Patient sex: F
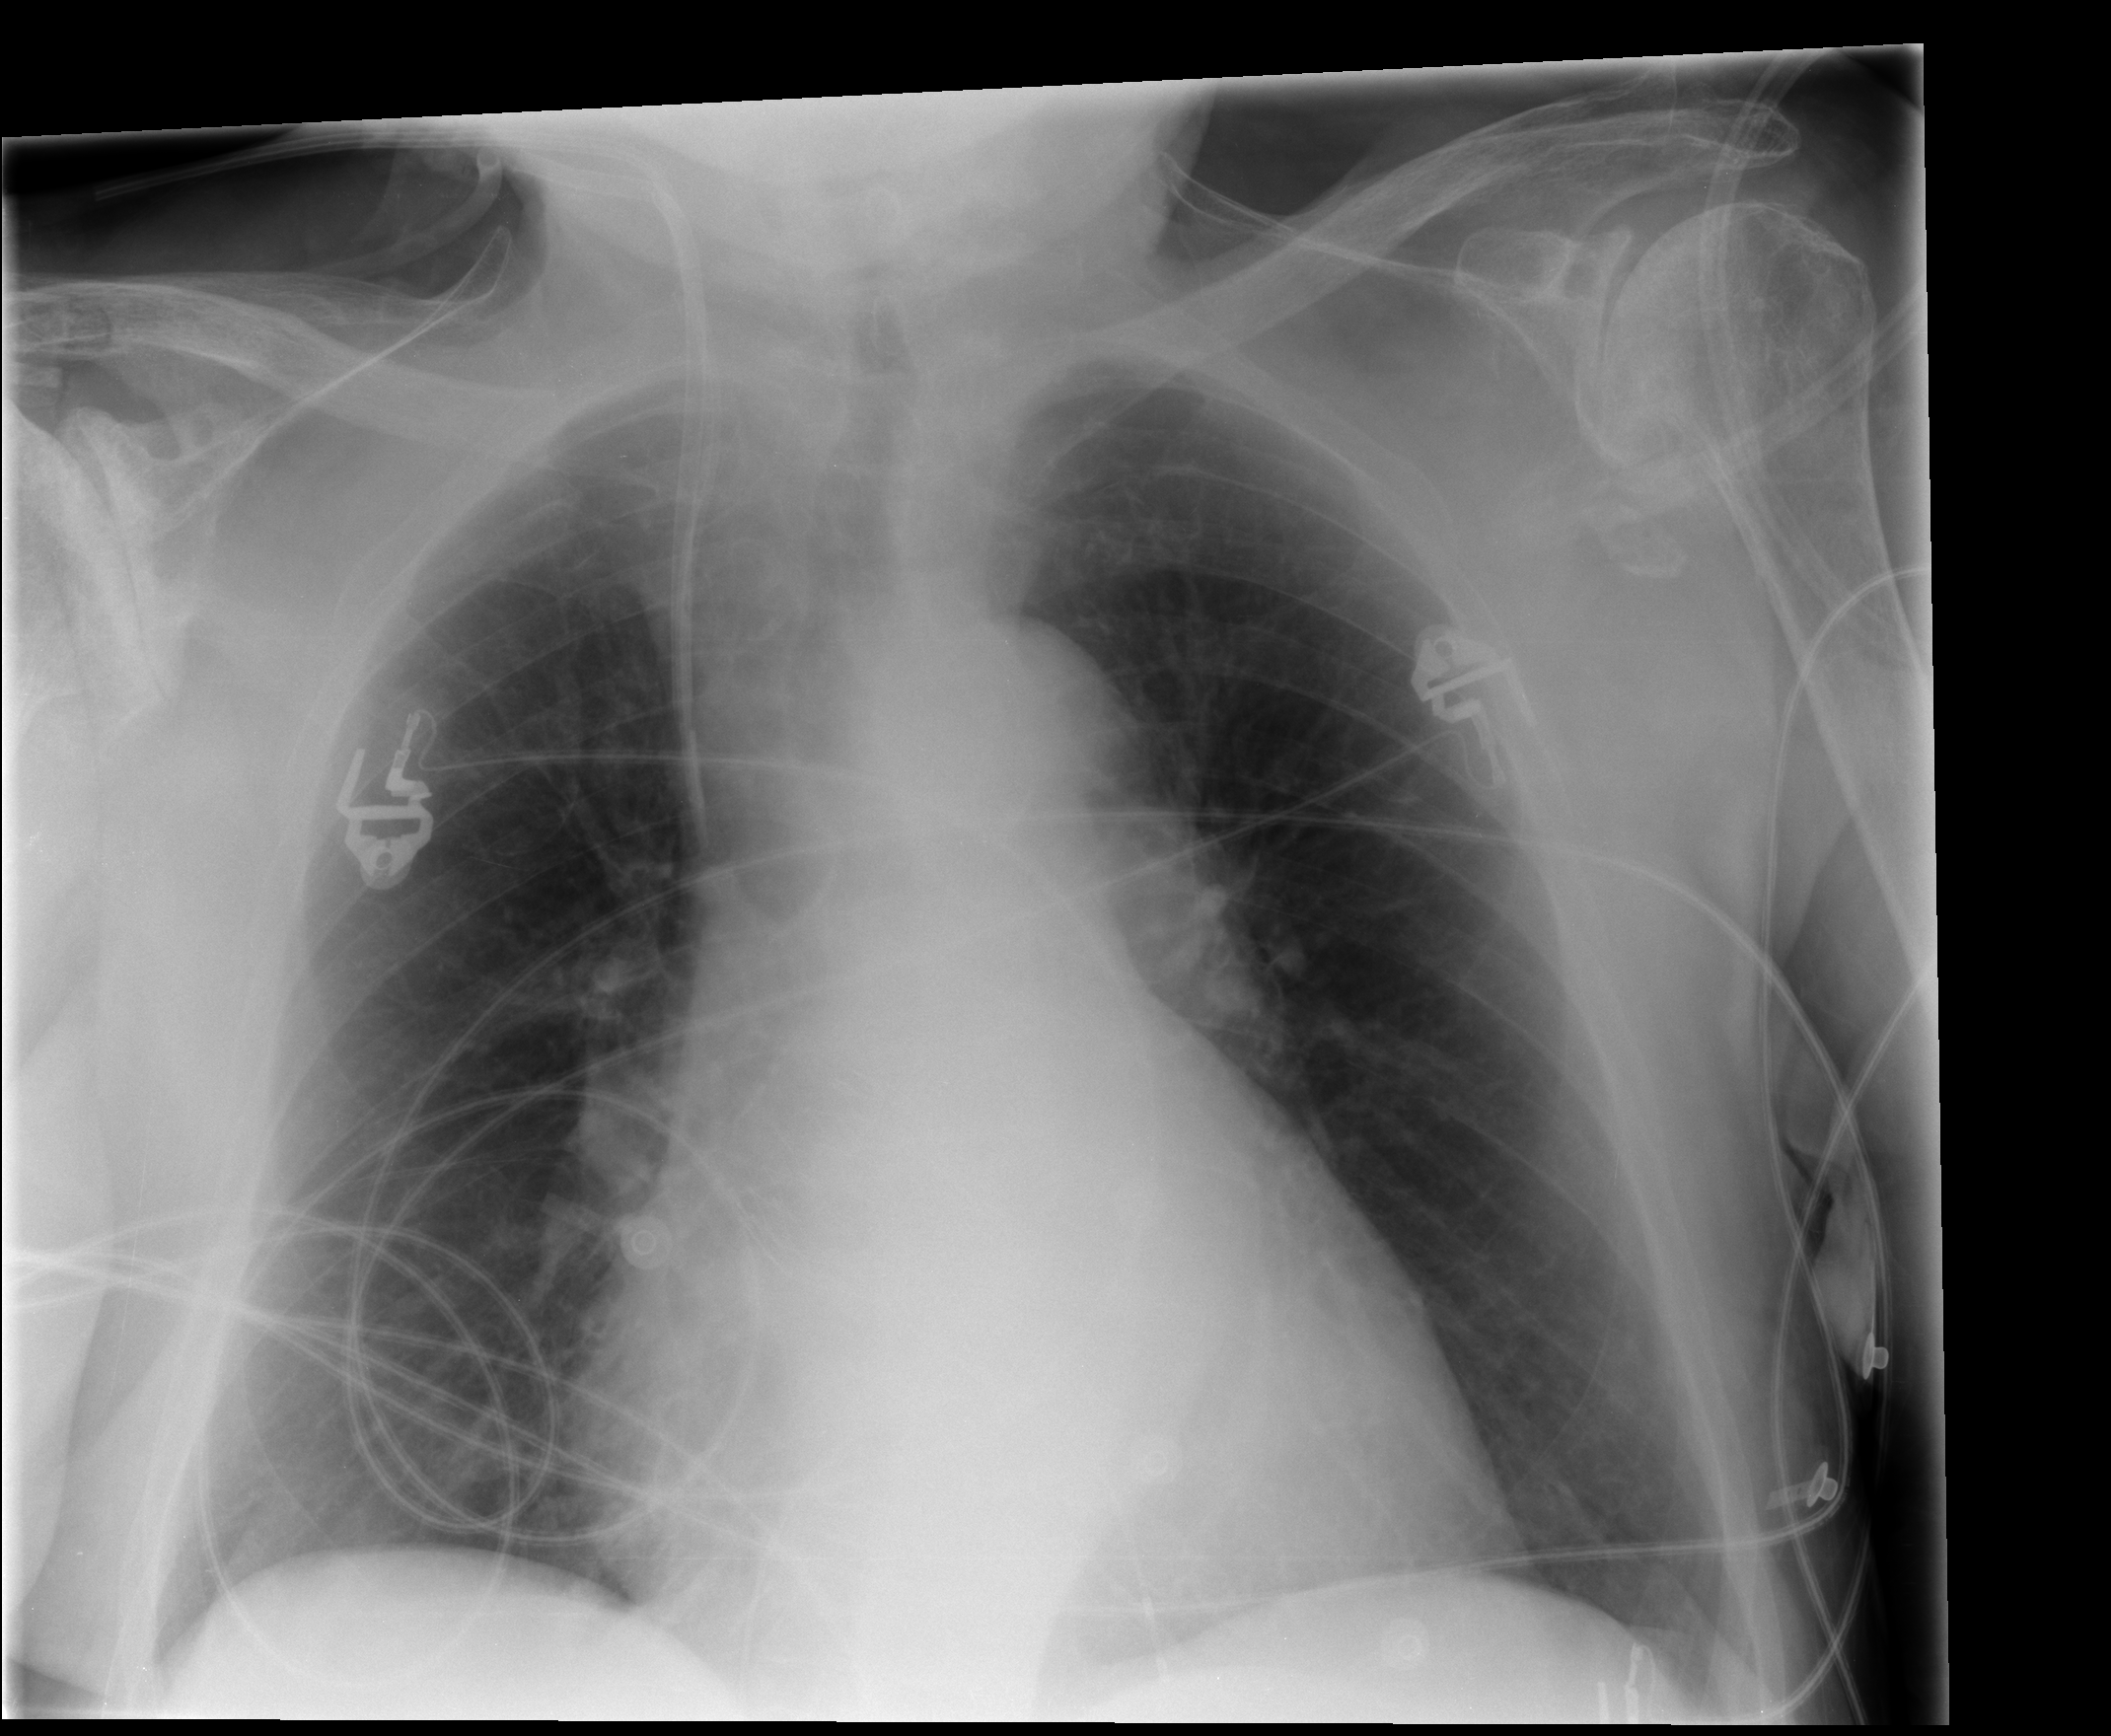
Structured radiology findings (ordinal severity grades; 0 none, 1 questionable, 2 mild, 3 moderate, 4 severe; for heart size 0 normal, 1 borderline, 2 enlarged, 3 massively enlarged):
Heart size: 2
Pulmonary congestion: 0
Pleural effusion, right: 0
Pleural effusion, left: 0
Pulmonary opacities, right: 0
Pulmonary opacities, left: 0
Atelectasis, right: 2
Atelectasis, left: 0